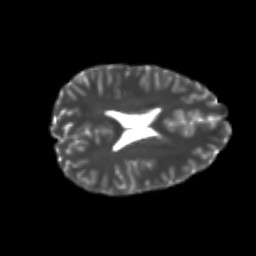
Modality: T2w
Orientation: axial
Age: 21
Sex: male
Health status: healthy
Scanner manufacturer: philips
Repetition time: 7.388 s
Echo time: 0.08599 s